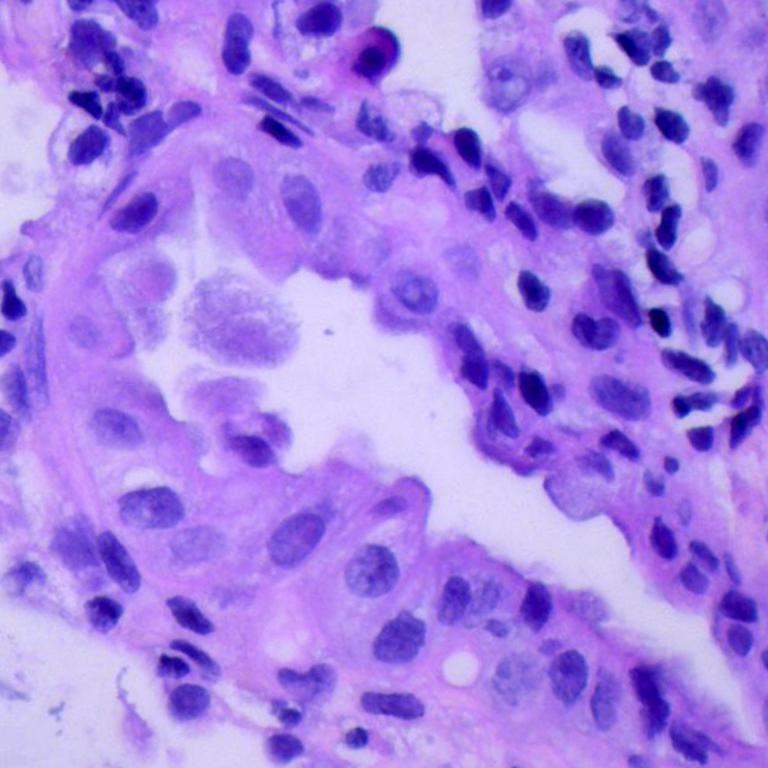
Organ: lung
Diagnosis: adenocarcinomas